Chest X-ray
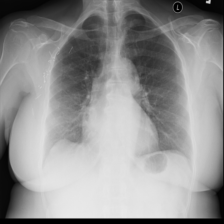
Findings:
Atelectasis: negative
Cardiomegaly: negative
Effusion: negative
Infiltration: negative
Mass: negative
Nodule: negative
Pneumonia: negative
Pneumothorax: negative
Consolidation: negative
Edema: negative
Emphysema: negative
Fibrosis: negative
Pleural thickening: negative
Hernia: negative